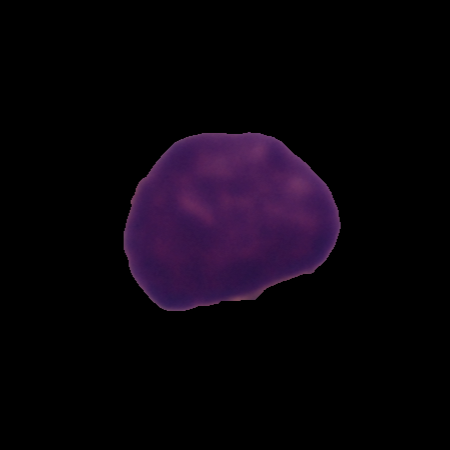
Label: healthy